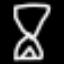
Label: hourglass